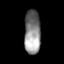
Tissue: lung
Cell type: Epithelial cells
Senescence score: 0.2132
Nuclear area (px): 699
Mean DAPI intensity: 137.313